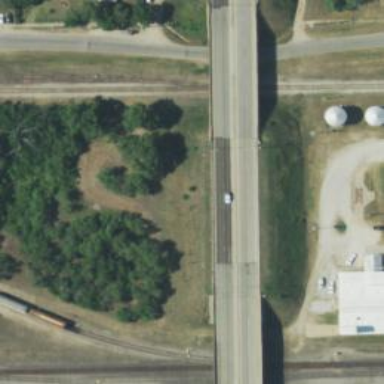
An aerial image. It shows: Asphalt primary highway with embankment. The highway is like expressway.